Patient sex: M
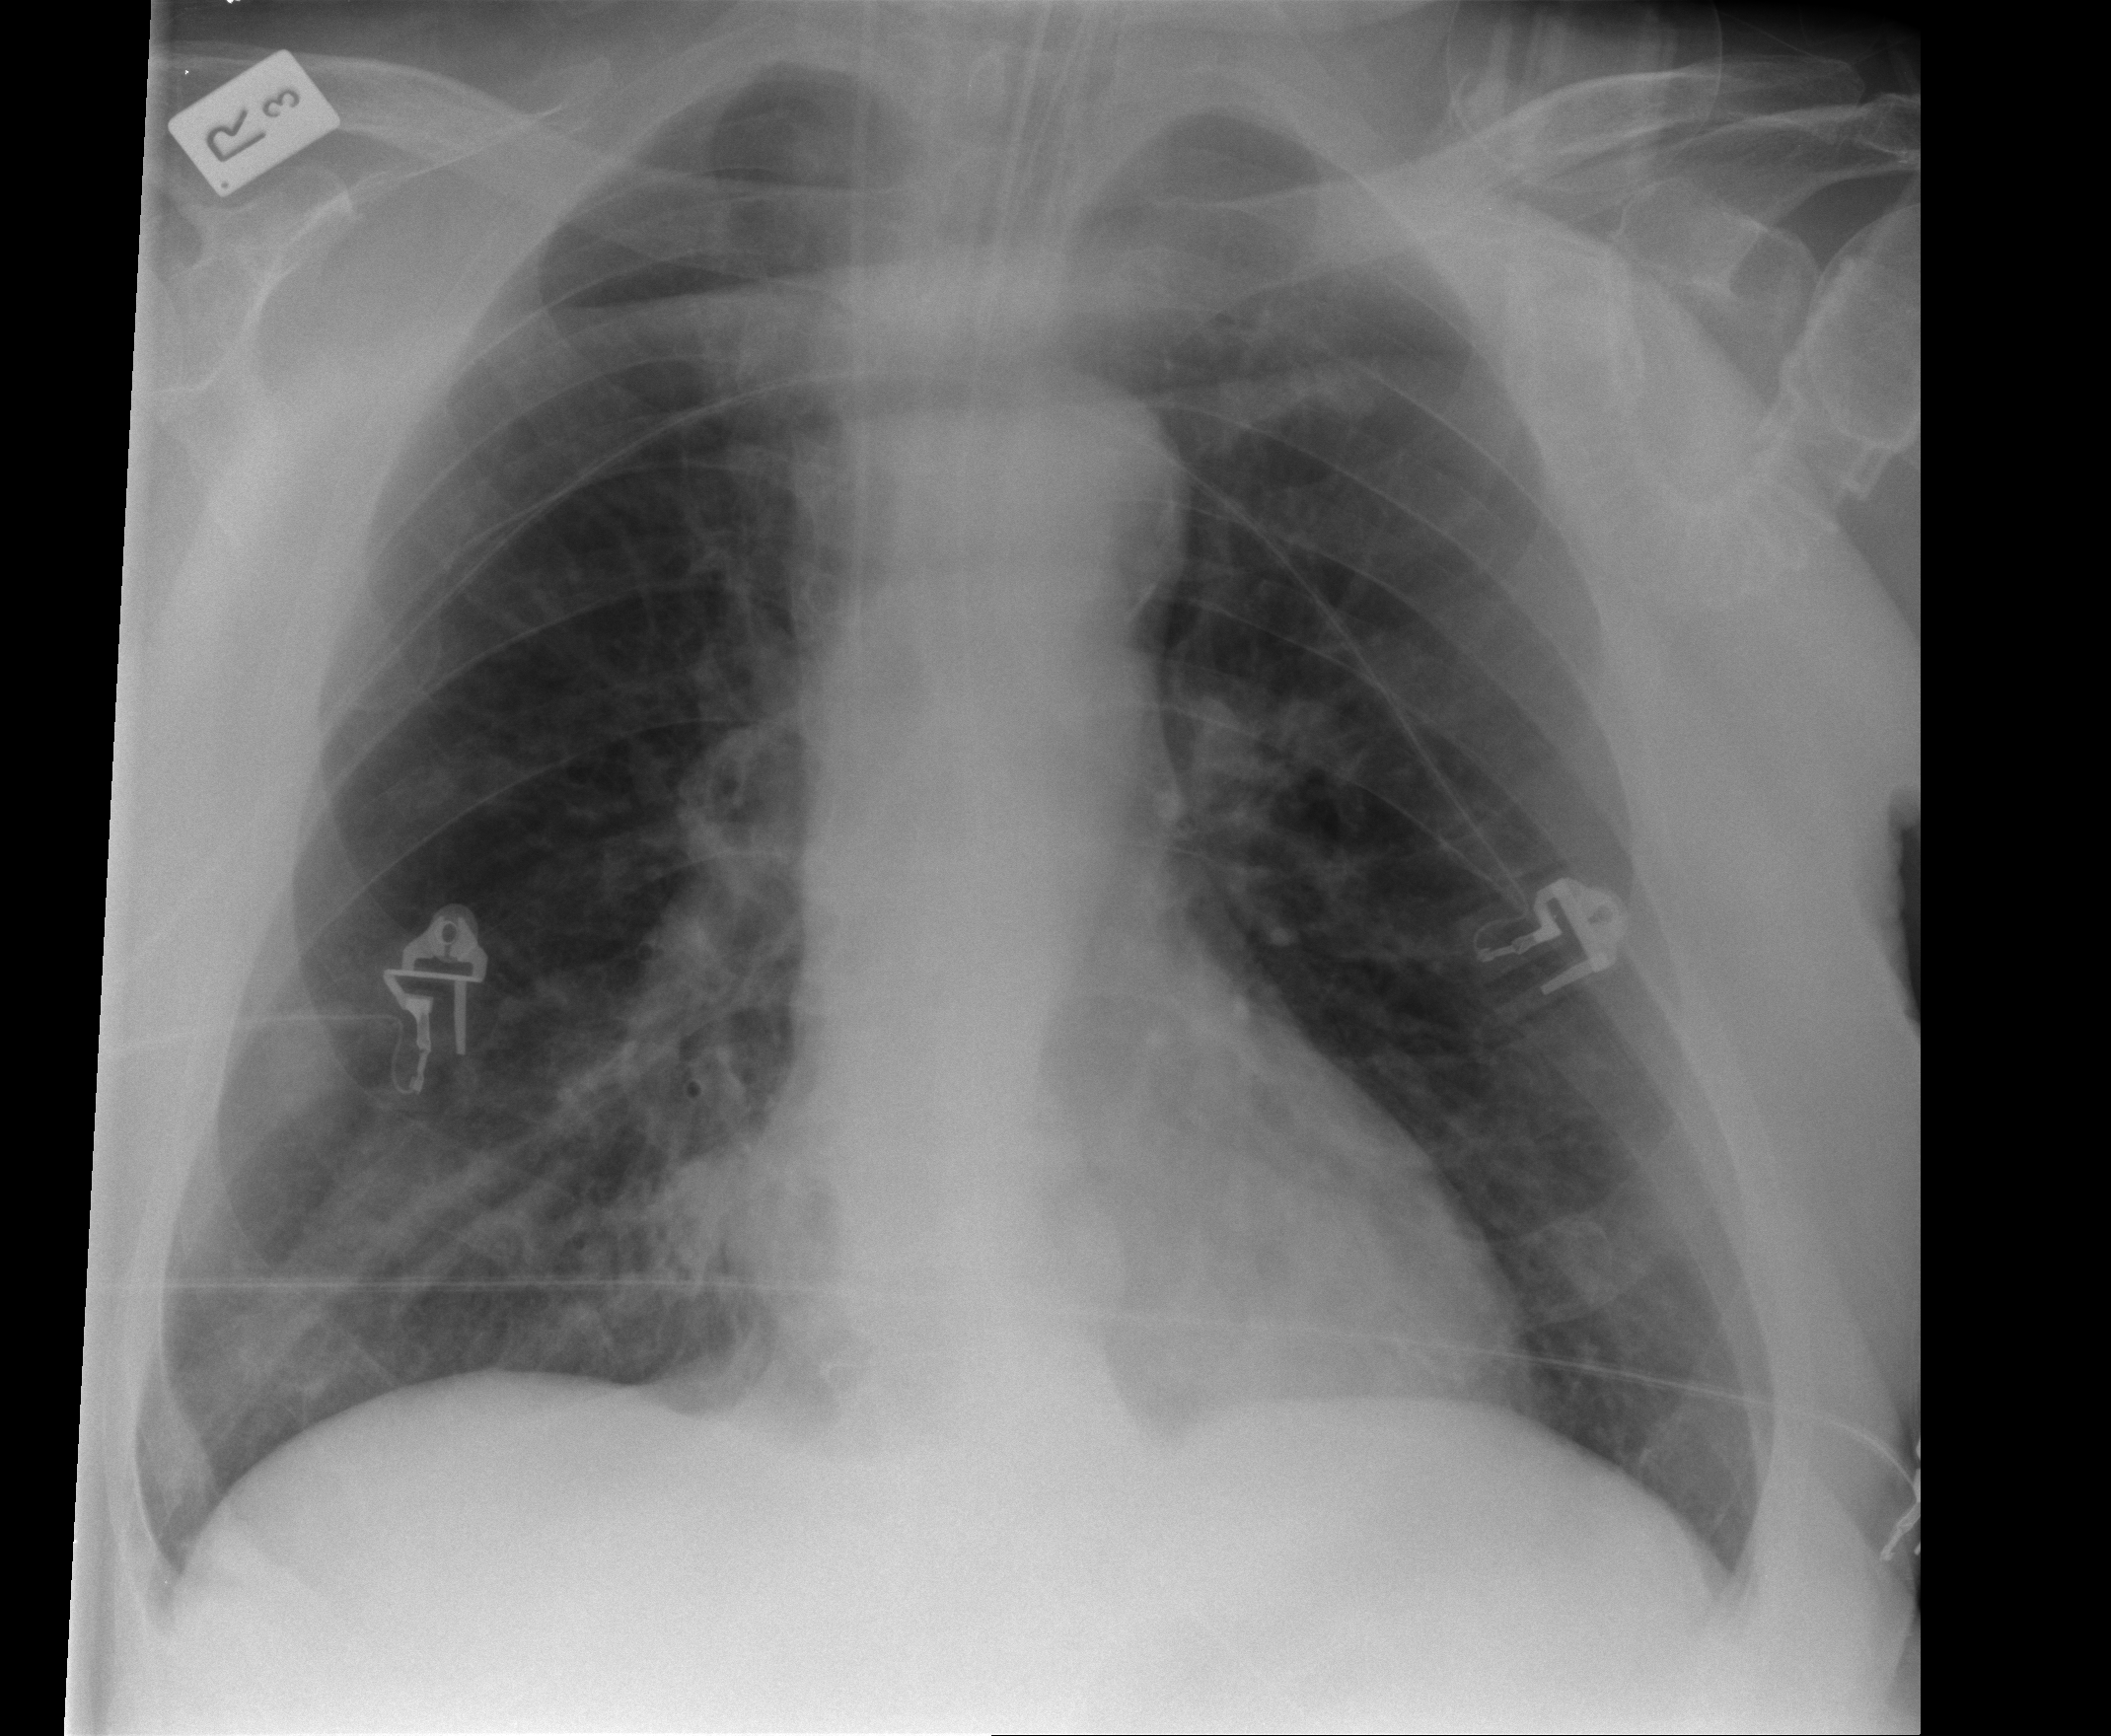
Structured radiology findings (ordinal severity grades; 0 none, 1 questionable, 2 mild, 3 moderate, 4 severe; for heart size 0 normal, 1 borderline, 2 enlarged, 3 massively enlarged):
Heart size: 2
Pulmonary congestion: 1
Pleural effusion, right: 0
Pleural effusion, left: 0
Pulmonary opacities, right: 2
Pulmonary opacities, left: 0
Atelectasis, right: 2
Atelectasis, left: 2